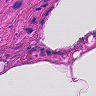
Metastatic tissue present: no